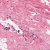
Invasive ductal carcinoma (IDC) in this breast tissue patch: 0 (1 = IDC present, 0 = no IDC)